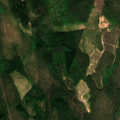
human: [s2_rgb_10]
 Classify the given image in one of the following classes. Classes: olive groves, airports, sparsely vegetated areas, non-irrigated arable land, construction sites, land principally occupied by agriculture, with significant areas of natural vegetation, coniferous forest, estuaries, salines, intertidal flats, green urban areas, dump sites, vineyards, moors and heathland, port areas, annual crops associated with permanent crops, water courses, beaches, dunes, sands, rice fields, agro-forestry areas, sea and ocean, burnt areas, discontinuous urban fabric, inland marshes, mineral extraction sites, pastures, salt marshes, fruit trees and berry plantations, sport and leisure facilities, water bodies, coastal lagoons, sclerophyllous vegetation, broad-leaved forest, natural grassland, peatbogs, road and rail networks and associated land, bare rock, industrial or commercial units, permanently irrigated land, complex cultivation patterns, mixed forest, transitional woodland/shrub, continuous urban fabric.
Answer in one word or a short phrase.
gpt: coniferous forest, mixed forest